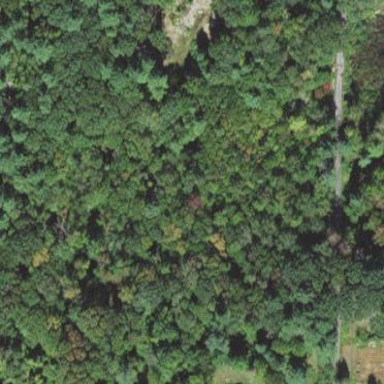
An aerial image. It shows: Woodland consisting of broadleaved trees.